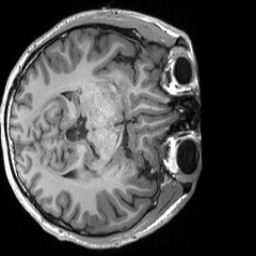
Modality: T1w
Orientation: axial
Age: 27
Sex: male
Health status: healthy
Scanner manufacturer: siemens
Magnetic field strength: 3 T
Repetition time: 2 s
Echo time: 0.00232 s